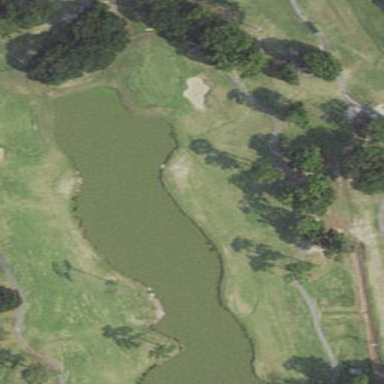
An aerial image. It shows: Golf fairway surrounded by grass.